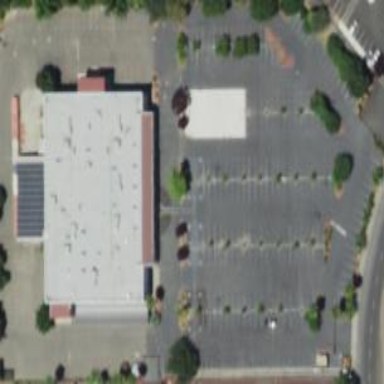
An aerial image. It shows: Parking area.